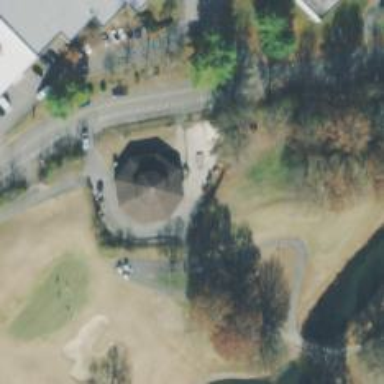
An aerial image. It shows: Golf tee.